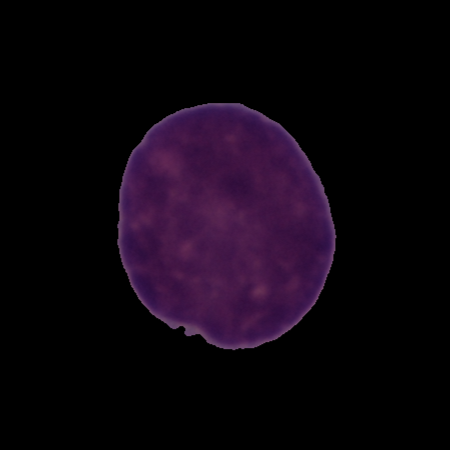
Label: cancer